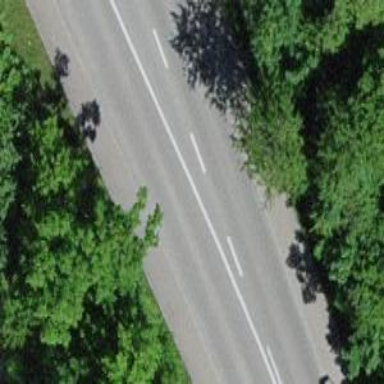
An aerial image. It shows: Tertiary road with asphalt surface and designated cycle lane.